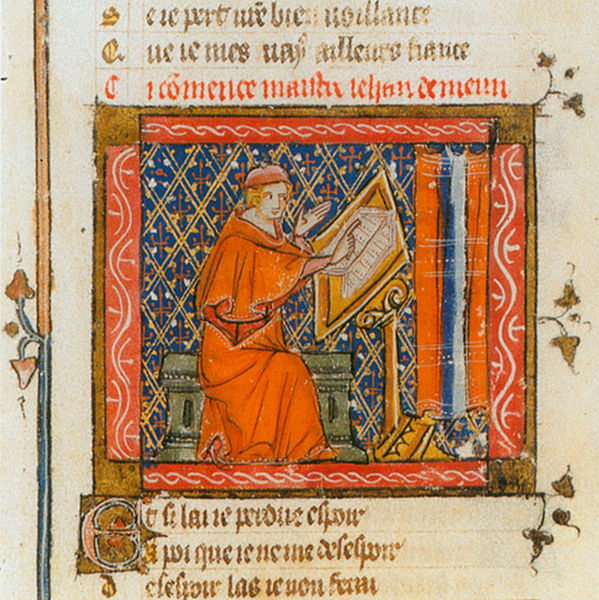
Titel: Roman de la Rose
Institution: Paris, Bibliothèque Nationale
Schlagwörter: blau, blätter, mann, gelb, braun, bunt, frankreich, hut, orange, rot, malerei, muster, blond, bibel, falten, rahmen, vorhang, kirche, geistlicher, gewand, gold, kutte, blatt, person, pflanzen, england, ranken, schrift, sitz, bank, lesen, ornamente, verzierung, zeigen, tusche, buch, kloster, religion, seite, illustration, text, buchstabe, initiale, kiste, insignie, pult, buchdruck, rauten, sarg, grab, mittelalter, priester, mönch, schreiber, lernen, handschrift, lese, latein, lateinisch, aufzeichnung, ottonisch, apostel, buchmalerei, evangelist, evangeliar, perikopen, codex, linine, karolingisch, übersetzung, brevier, e, byzantisch, biblia pauperum, heilsspiegel, heilige schrft, gelehrsamkeit